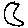
Label: moon